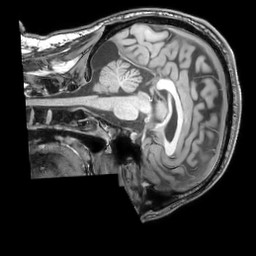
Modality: T1w
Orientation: sagittal
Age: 36
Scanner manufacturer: philips
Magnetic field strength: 3 T
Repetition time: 0.007 s
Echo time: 0.003501 s